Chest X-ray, PA view. Patient: 32 years old, sex F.
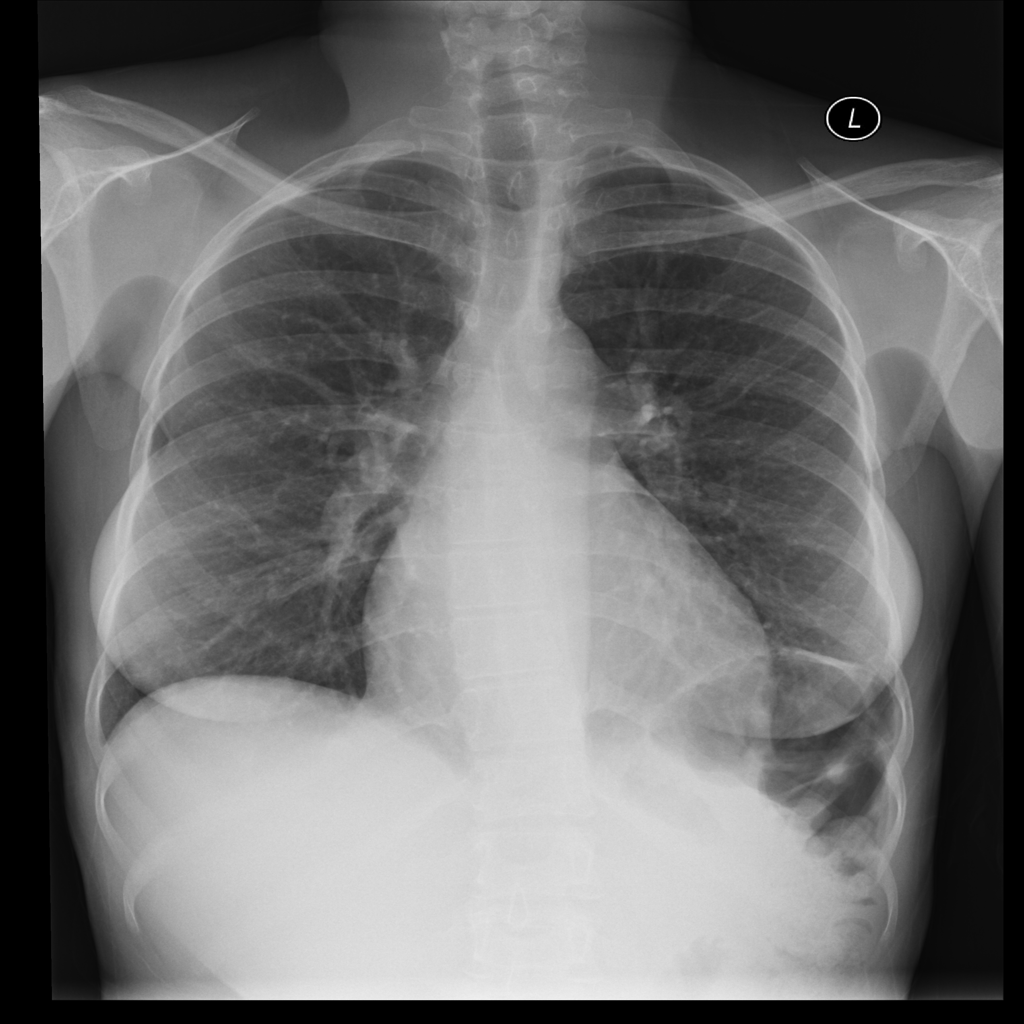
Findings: Cardiomegaly